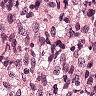
Metastatic tissue present: no